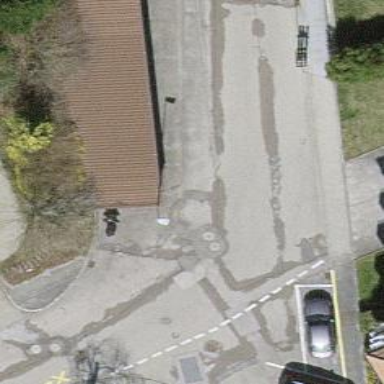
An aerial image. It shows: Smooth asphalt road in residential area.